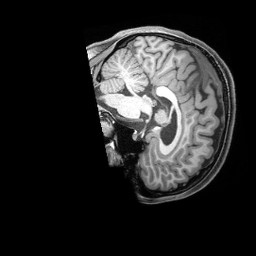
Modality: T1w
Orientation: sagittal
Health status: healthy
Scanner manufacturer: siemens
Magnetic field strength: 3 T
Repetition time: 2.4 s
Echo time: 0.00201 s